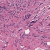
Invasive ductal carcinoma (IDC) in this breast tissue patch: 1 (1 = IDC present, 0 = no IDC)